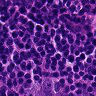
Metastatic tissue present: no